Question: I'm developing a winform application using Entity framework. this is my .edmx class diagram

when I'm getting data from this query,
'''
var empQuery = from emp in db.Publishers
select emp;
List<Publisher> pubList = empQuery.ToList();
dataGridView1.DataSource = pubList;
'''
a column named BOOKs is also returning. i want to stop it. Pleas give me an advice. I'm new to Entity Framework.
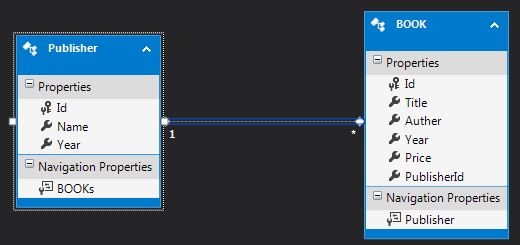
Answer: Assuming you don't want to show a 'BOOKs' column in your datagridview, you need to either manually specify the columns in there or return a different type. You could use an anonymous type like this:
'''
var empQuery = (from emp in db.Publishers
select new
{
emp.Id, emp.Name, emp.Year
}).ToList();
dataGridView1.DataSource = empQuery;
'''